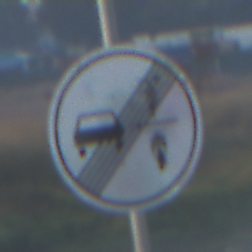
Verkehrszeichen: EndeVerbotUeberholenEinspurigeFahrzeuge
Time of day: Dawn
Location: Outdoor (Nature)
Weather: Clear
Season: NotSpecified
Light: Natural